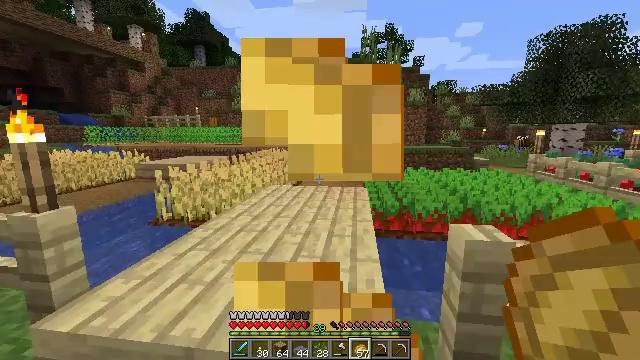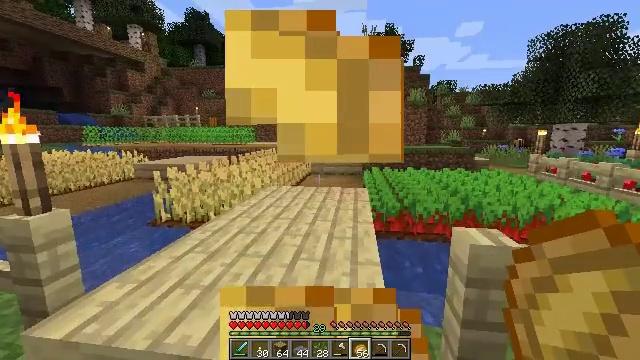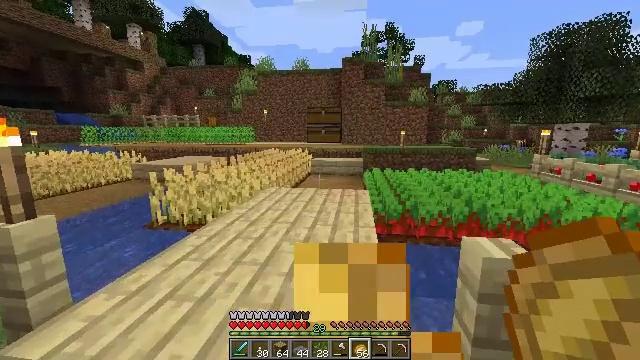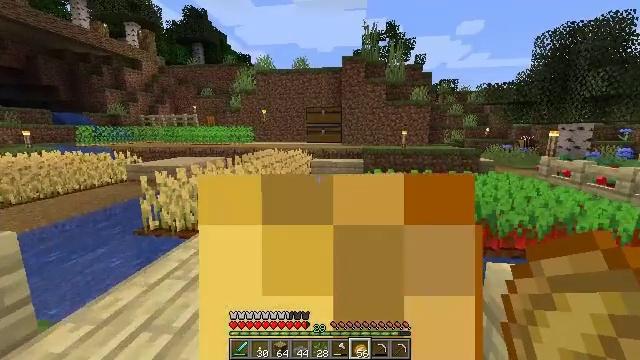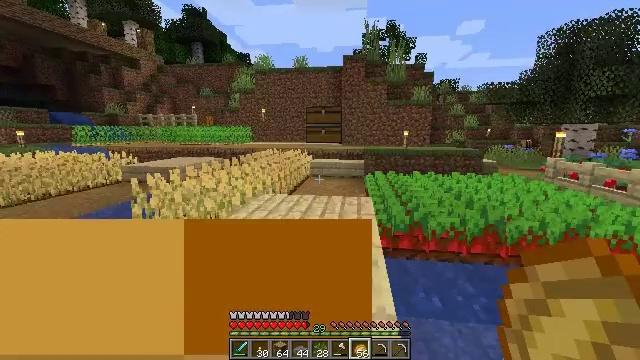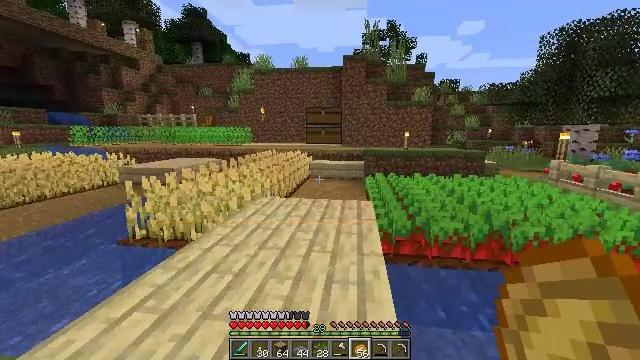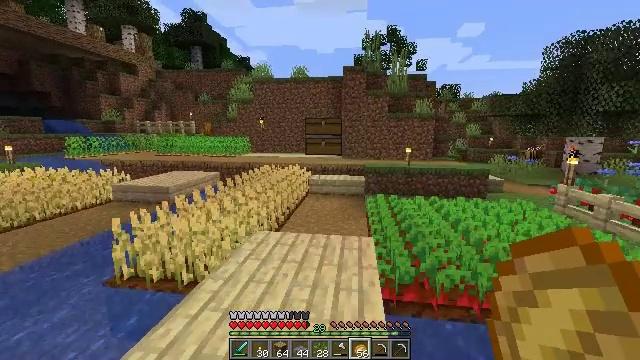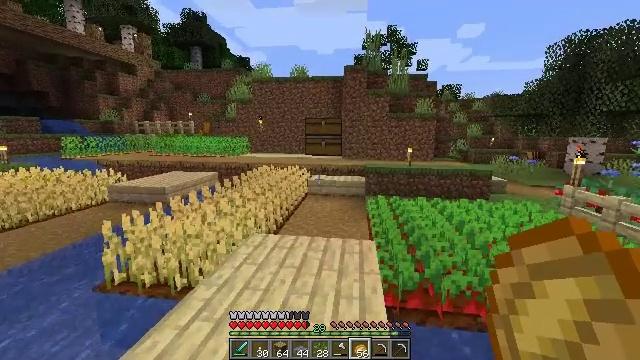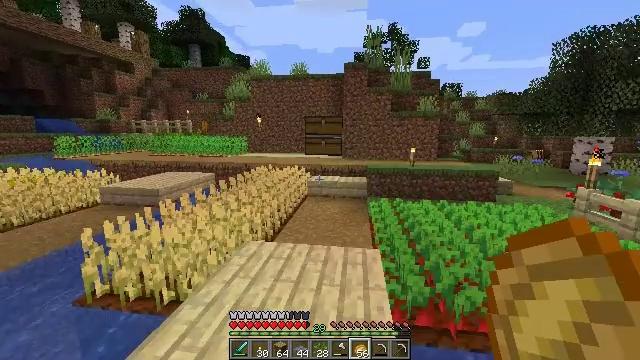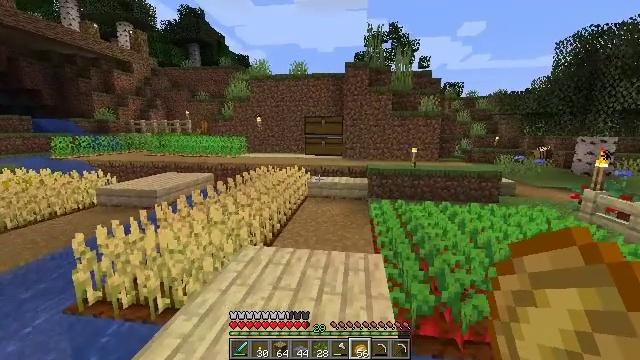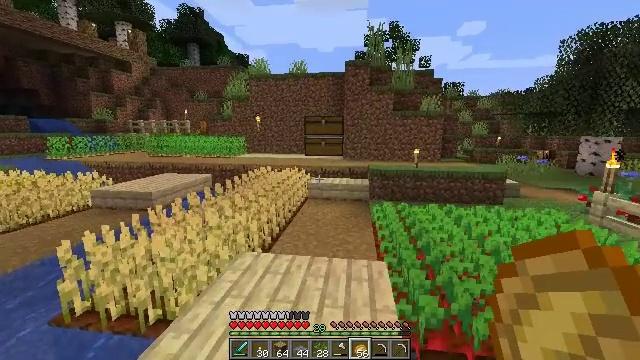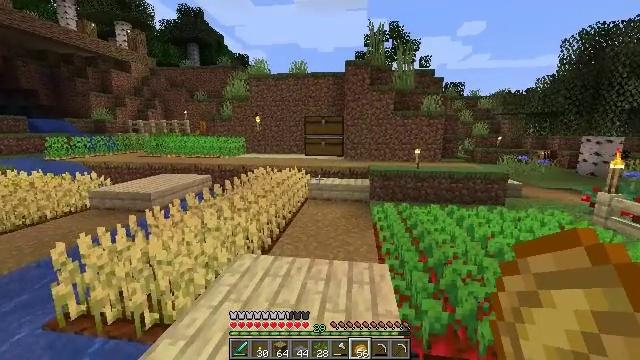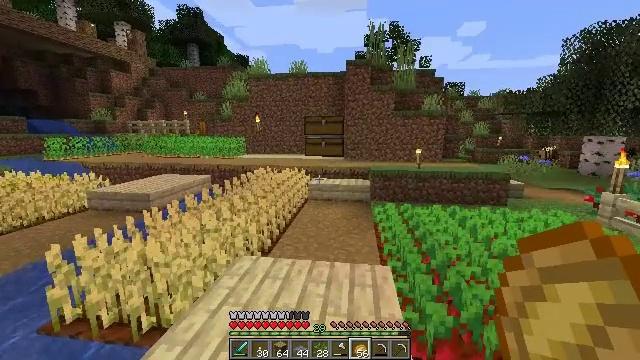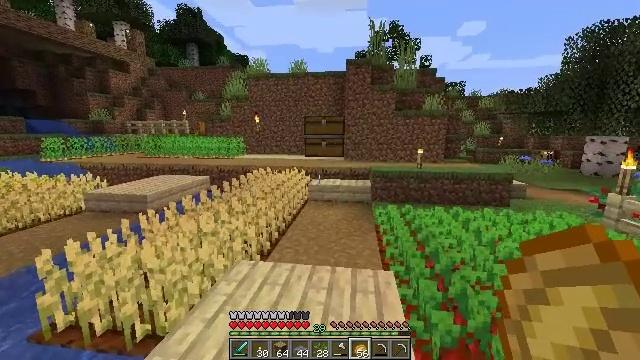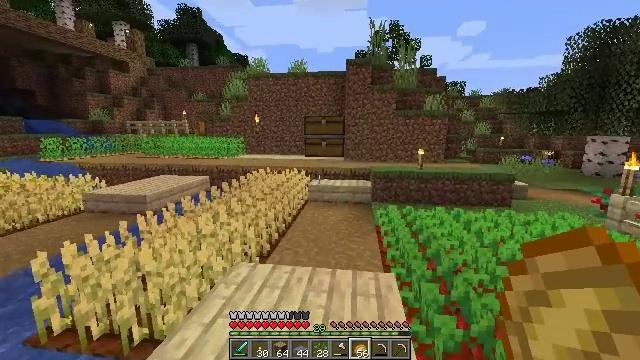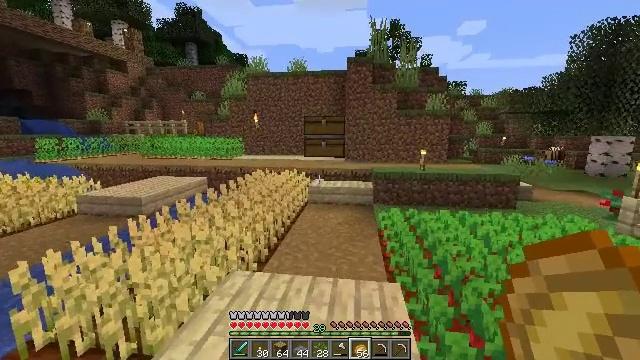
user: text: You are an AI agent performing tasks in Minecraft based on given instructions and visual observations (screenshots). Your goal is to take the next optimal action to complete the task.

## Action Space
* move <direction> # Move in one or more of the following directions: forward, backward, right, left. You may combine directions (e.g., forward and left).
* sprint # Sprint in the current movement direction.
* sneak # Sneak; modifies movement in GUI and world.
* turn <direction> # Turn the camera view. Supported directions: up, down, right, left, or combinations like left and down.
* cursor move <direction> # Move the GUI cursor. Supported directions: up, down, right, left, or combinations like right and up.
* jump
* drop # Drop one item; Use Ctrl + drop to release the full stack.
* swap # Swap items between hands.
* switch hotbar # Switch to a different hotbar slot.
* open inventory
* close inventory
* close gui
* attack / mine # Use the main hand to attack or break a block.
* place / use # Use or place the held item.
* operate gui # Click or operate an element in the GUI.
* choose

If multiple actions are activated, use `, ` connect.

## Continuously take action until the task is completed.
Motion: motion action
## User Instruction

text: Harvest birch logs from birch trees.
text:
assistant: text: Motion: move forward, use / place
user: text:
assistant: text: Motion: move forward, use / place
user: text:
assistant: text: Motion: move forward, use / place
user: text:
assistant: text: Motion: move forward, use / place
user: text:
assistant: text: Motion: move forward
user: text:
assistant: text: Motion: move forward
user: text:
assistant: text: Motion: move forward
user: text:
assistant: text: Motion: move forward
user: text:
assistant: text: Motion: move forward
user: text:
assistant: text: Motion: no_op
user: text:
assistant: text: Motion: no_op
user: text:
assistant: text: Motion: no_op
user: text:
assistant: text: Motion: move forward
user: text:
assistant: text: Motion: move forward
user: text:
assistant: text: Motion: no_op
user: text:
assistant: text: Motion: no_op
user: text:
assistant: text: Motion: move forward
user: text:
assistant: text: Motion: move forward
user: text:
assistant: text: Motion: move forward
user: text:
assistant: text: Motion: move forward
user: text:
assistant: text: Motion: move forward, turn right
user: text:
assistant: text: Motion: move forward, turn right
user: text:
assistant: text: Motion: move forward
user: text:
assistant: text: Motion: move forward
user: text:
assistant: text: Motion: move forward
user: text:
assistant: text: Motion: move forward
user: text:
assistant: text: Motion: move forward
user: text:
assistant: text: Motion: move forward
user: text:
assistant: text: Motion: move forward
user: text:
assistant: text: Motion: move forward